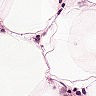
Metastatic tissue present: no